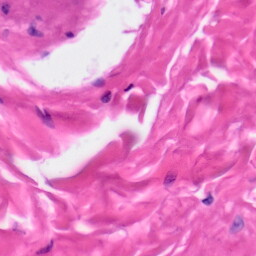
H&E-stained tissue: Skin